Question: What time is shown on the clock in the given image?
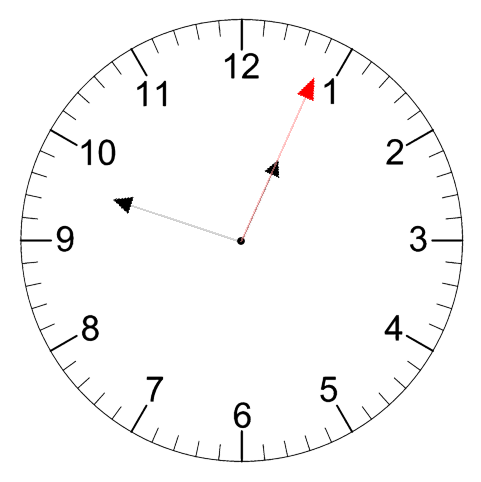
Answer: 12:48:04